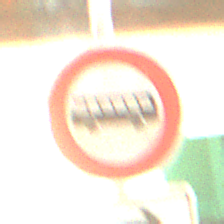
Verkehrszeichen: VerbotKraftomnibusse
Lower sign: RichtungsangabeDurchPfeile5
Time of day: Night
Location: Outdoor (Urban)
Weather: PartlyCloudy
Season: NotSpecified
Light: Artificial